Question: I am currently working on a Qt project for my school. For this project I need to list an unknown number of elements in a window without resizing its content.
I've used some 'VBoxLayout' in the past, but it isn't what I am searching at all. This widget resizes its content depending on the number of elements it contains. What I would like is to add as much widgets as I need into the "scrolling widget", which will stack next to each other automatically and won't resize.
I tried using 'QScrollArea' but I wasn't able to make elements stack on each others.
Here is a small drawing explaining my problem:

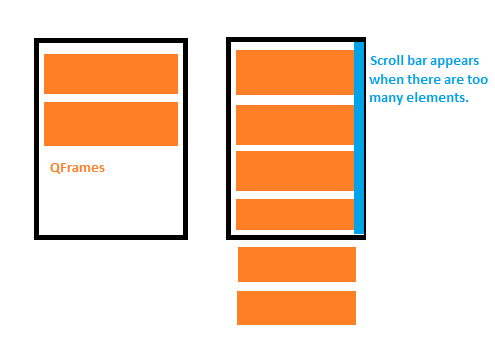
Answer: If your display elements are simple, the easiest solution is a 'QListWidget'. This will automatically resize itself and inform the 'QScrollArea' when you add items. You just have to call 'myScrollAlrea -> setWidget (myListWidget)' to initialise, and then 'myListWidget -> addItem (myListWidgetItem)' to add new items.